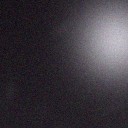
Screen state: off